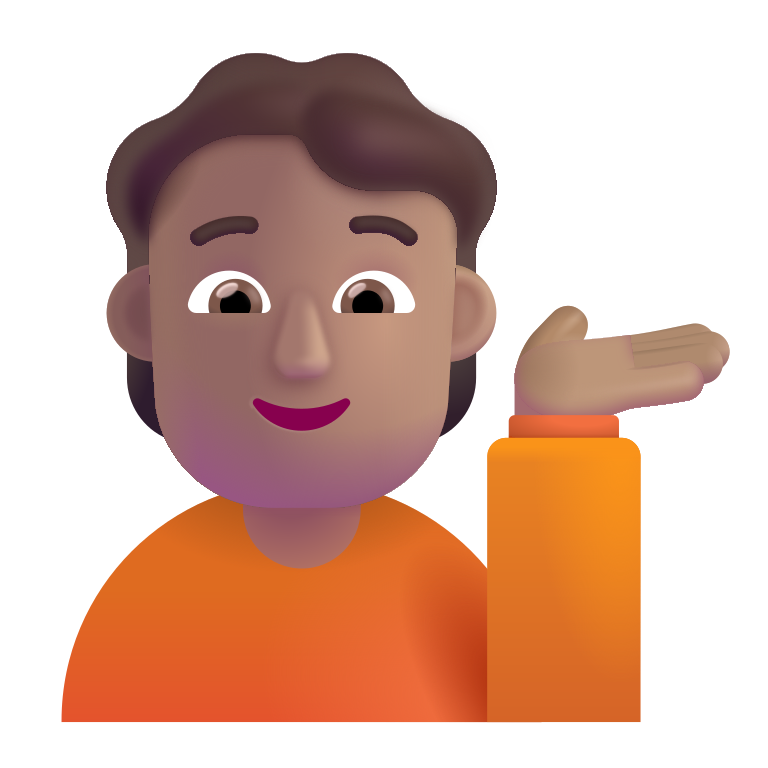
person tipping hand color